Field crop: maize
Growth stage: 2
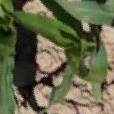
Species: maize